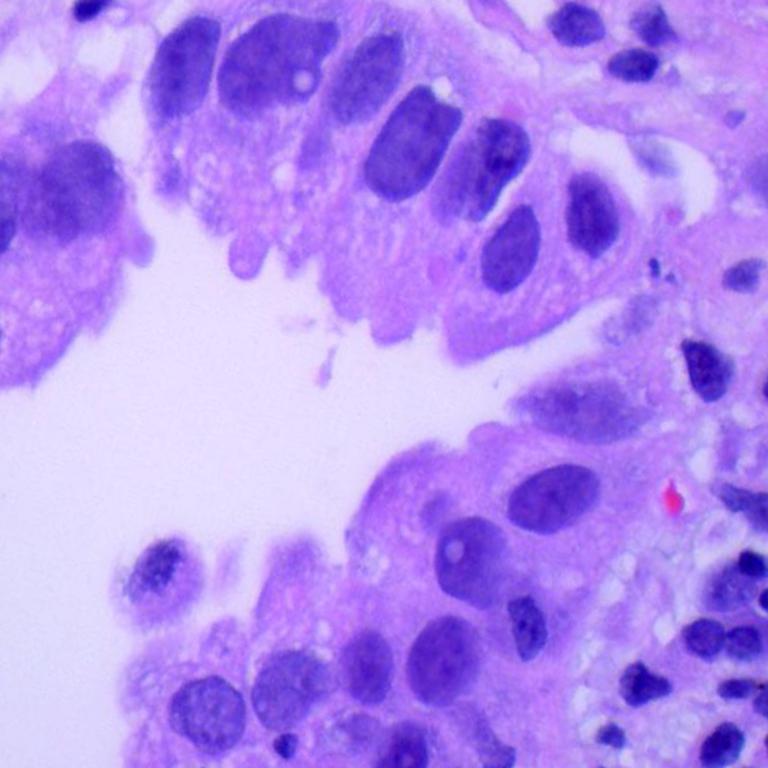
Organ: lung
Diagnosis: adenocarcinomas